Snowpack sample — Loveland Pass, Silver Plume, Colorado, USA (1/12/25, 11:40 AM MST)
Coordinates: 39.66, -105.88
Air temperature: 7 °F
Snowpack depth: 140 cm
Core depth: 10 cm
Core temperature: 41 °F
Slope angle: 11°, slope face: 30°
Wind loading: high
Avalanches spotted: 2
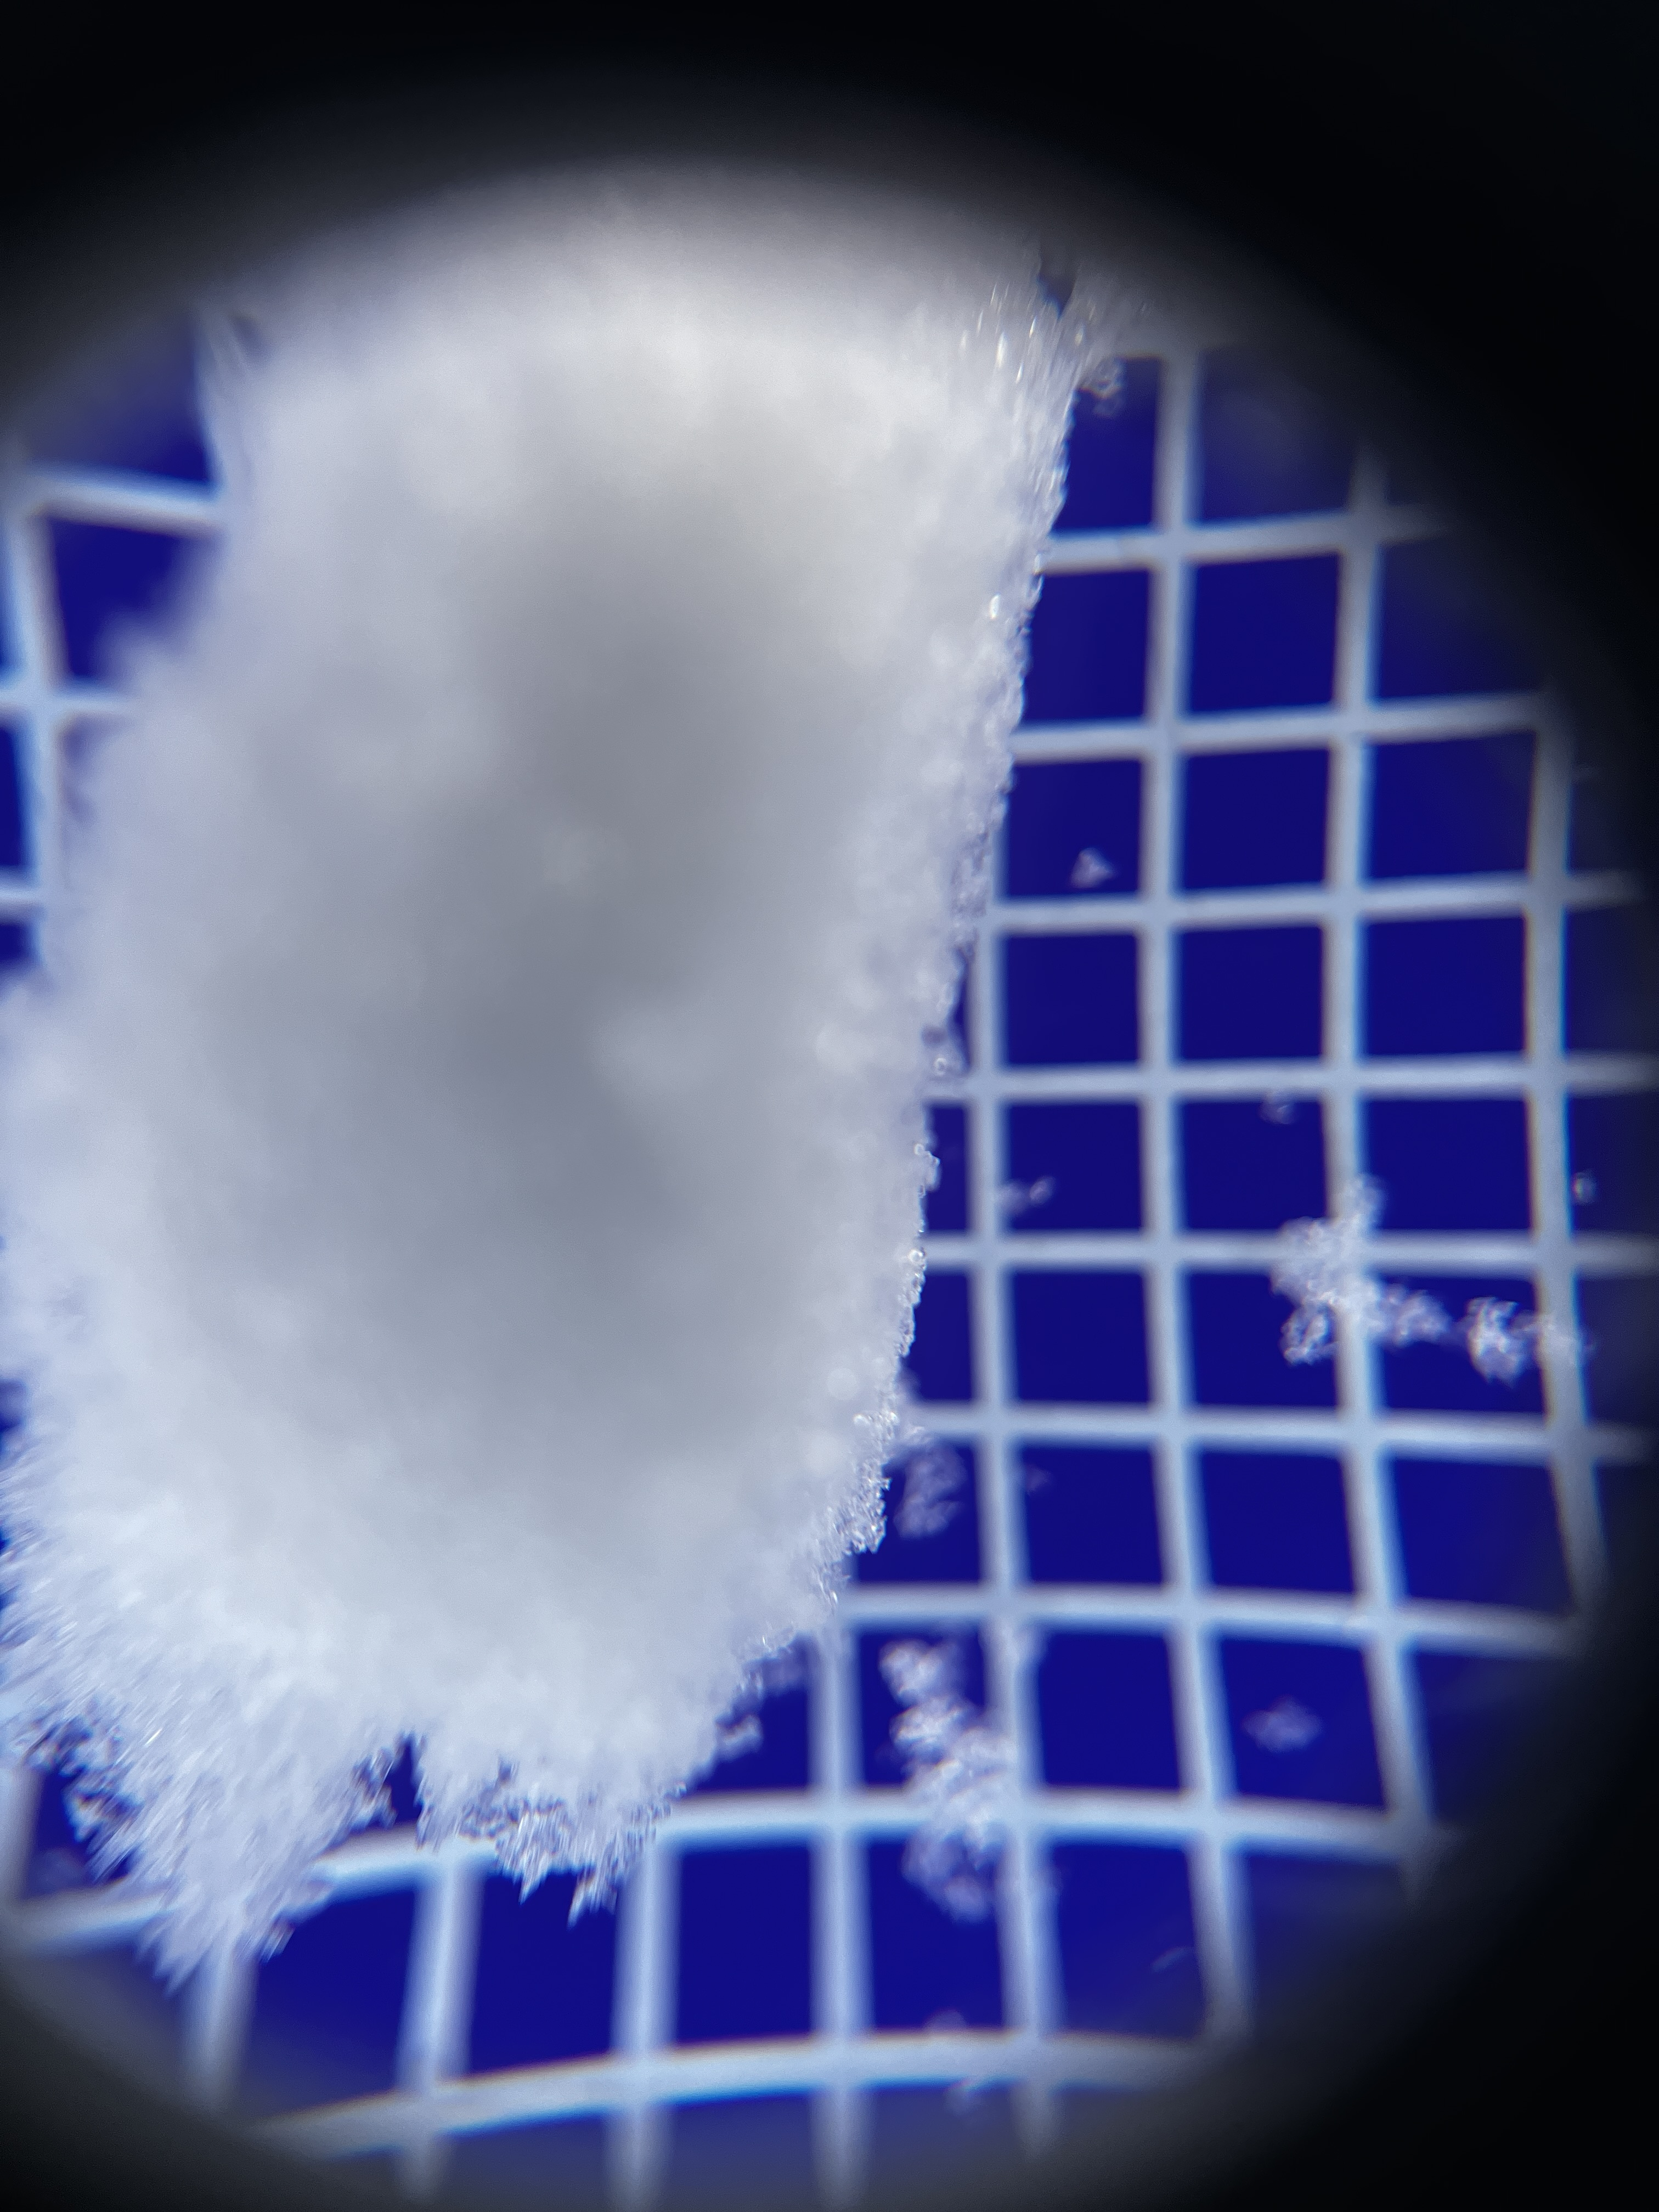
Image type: magnified_profile
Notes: Pilot using slightly modified coring method that took too large segment for snow profile picturing, advised not to use in higher level models. Two avalanche on south face nearby, partially cloudy with light snow in the last 24 hours. Lots of wind loading on eastern features.